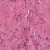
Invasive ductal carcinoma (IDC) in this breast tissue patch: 0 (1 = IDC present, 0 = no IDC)